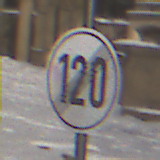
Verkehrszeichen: EndeGeschwindigkeit120
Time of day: MorningAfternoon
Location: Outdoor (Special)
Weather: Clear
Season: Winter
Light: Natural